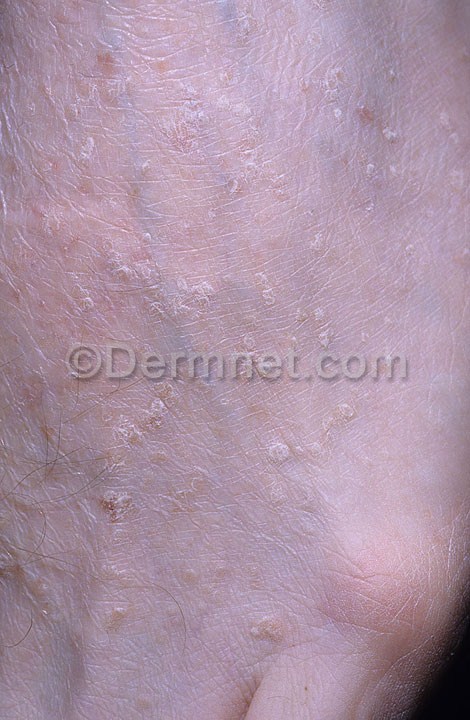
Disease: Seborrheic Keratoses and other Benign Tumors